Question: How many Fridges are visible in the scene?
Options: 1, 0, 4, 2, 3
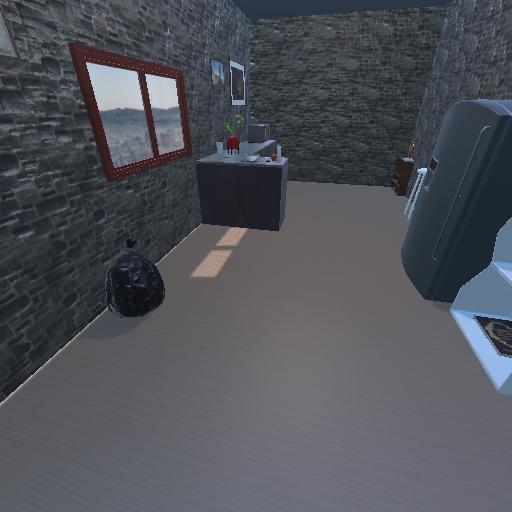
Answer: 1